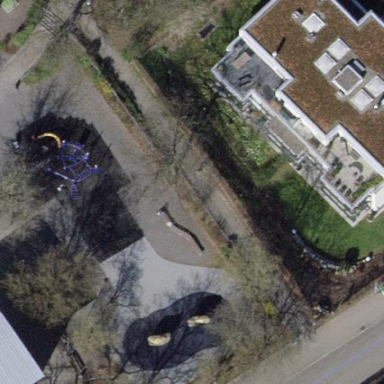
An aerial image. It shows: Playground area for leisure activities on the land.